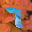
Label: 7